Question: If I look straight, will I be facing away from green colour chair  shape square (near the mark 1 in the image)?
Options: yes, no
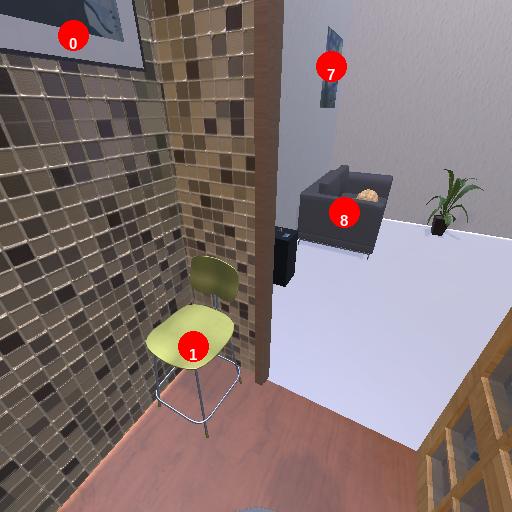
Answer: yes